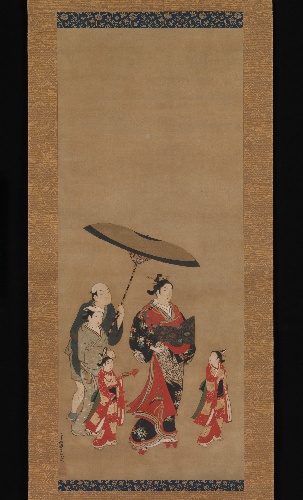
Artist: Miyagawa Isshō
Artist bio: Japanese, 1689–1780
Date: late 1730s–early 1740s
Object type: Hanging scroll
Classification: Paintings
Medium: Hanging scroll; ink, color and gold on silk
Culture: Japan
Period: Edo period (1615–1868)
Dimensions: Image: 35 7/16 x 14 9/16 in. (90 x 37 cm)
Department: Asian Art
Credit line: Gift of Florence and Herbert Irving, 2015
Accession year: 2015
Repository: Metropolitan Museum of Art, New York, NY
Tags: Girls|Men|Women|Parasols